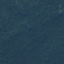
Label: Forest